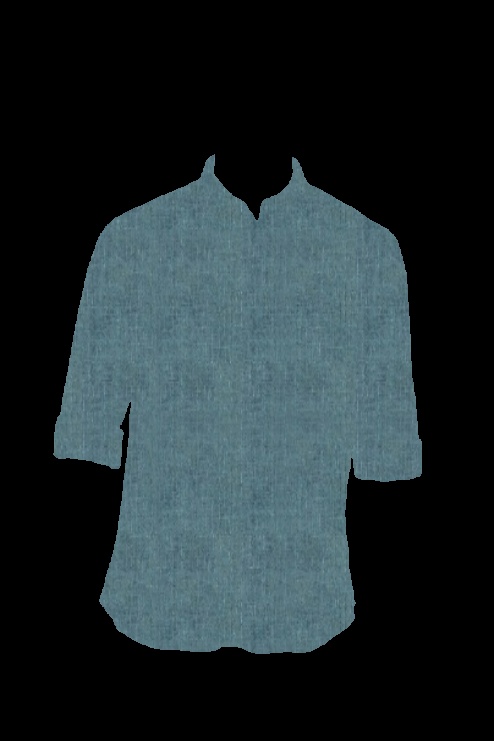
blue jasmin linen tee